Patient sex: M
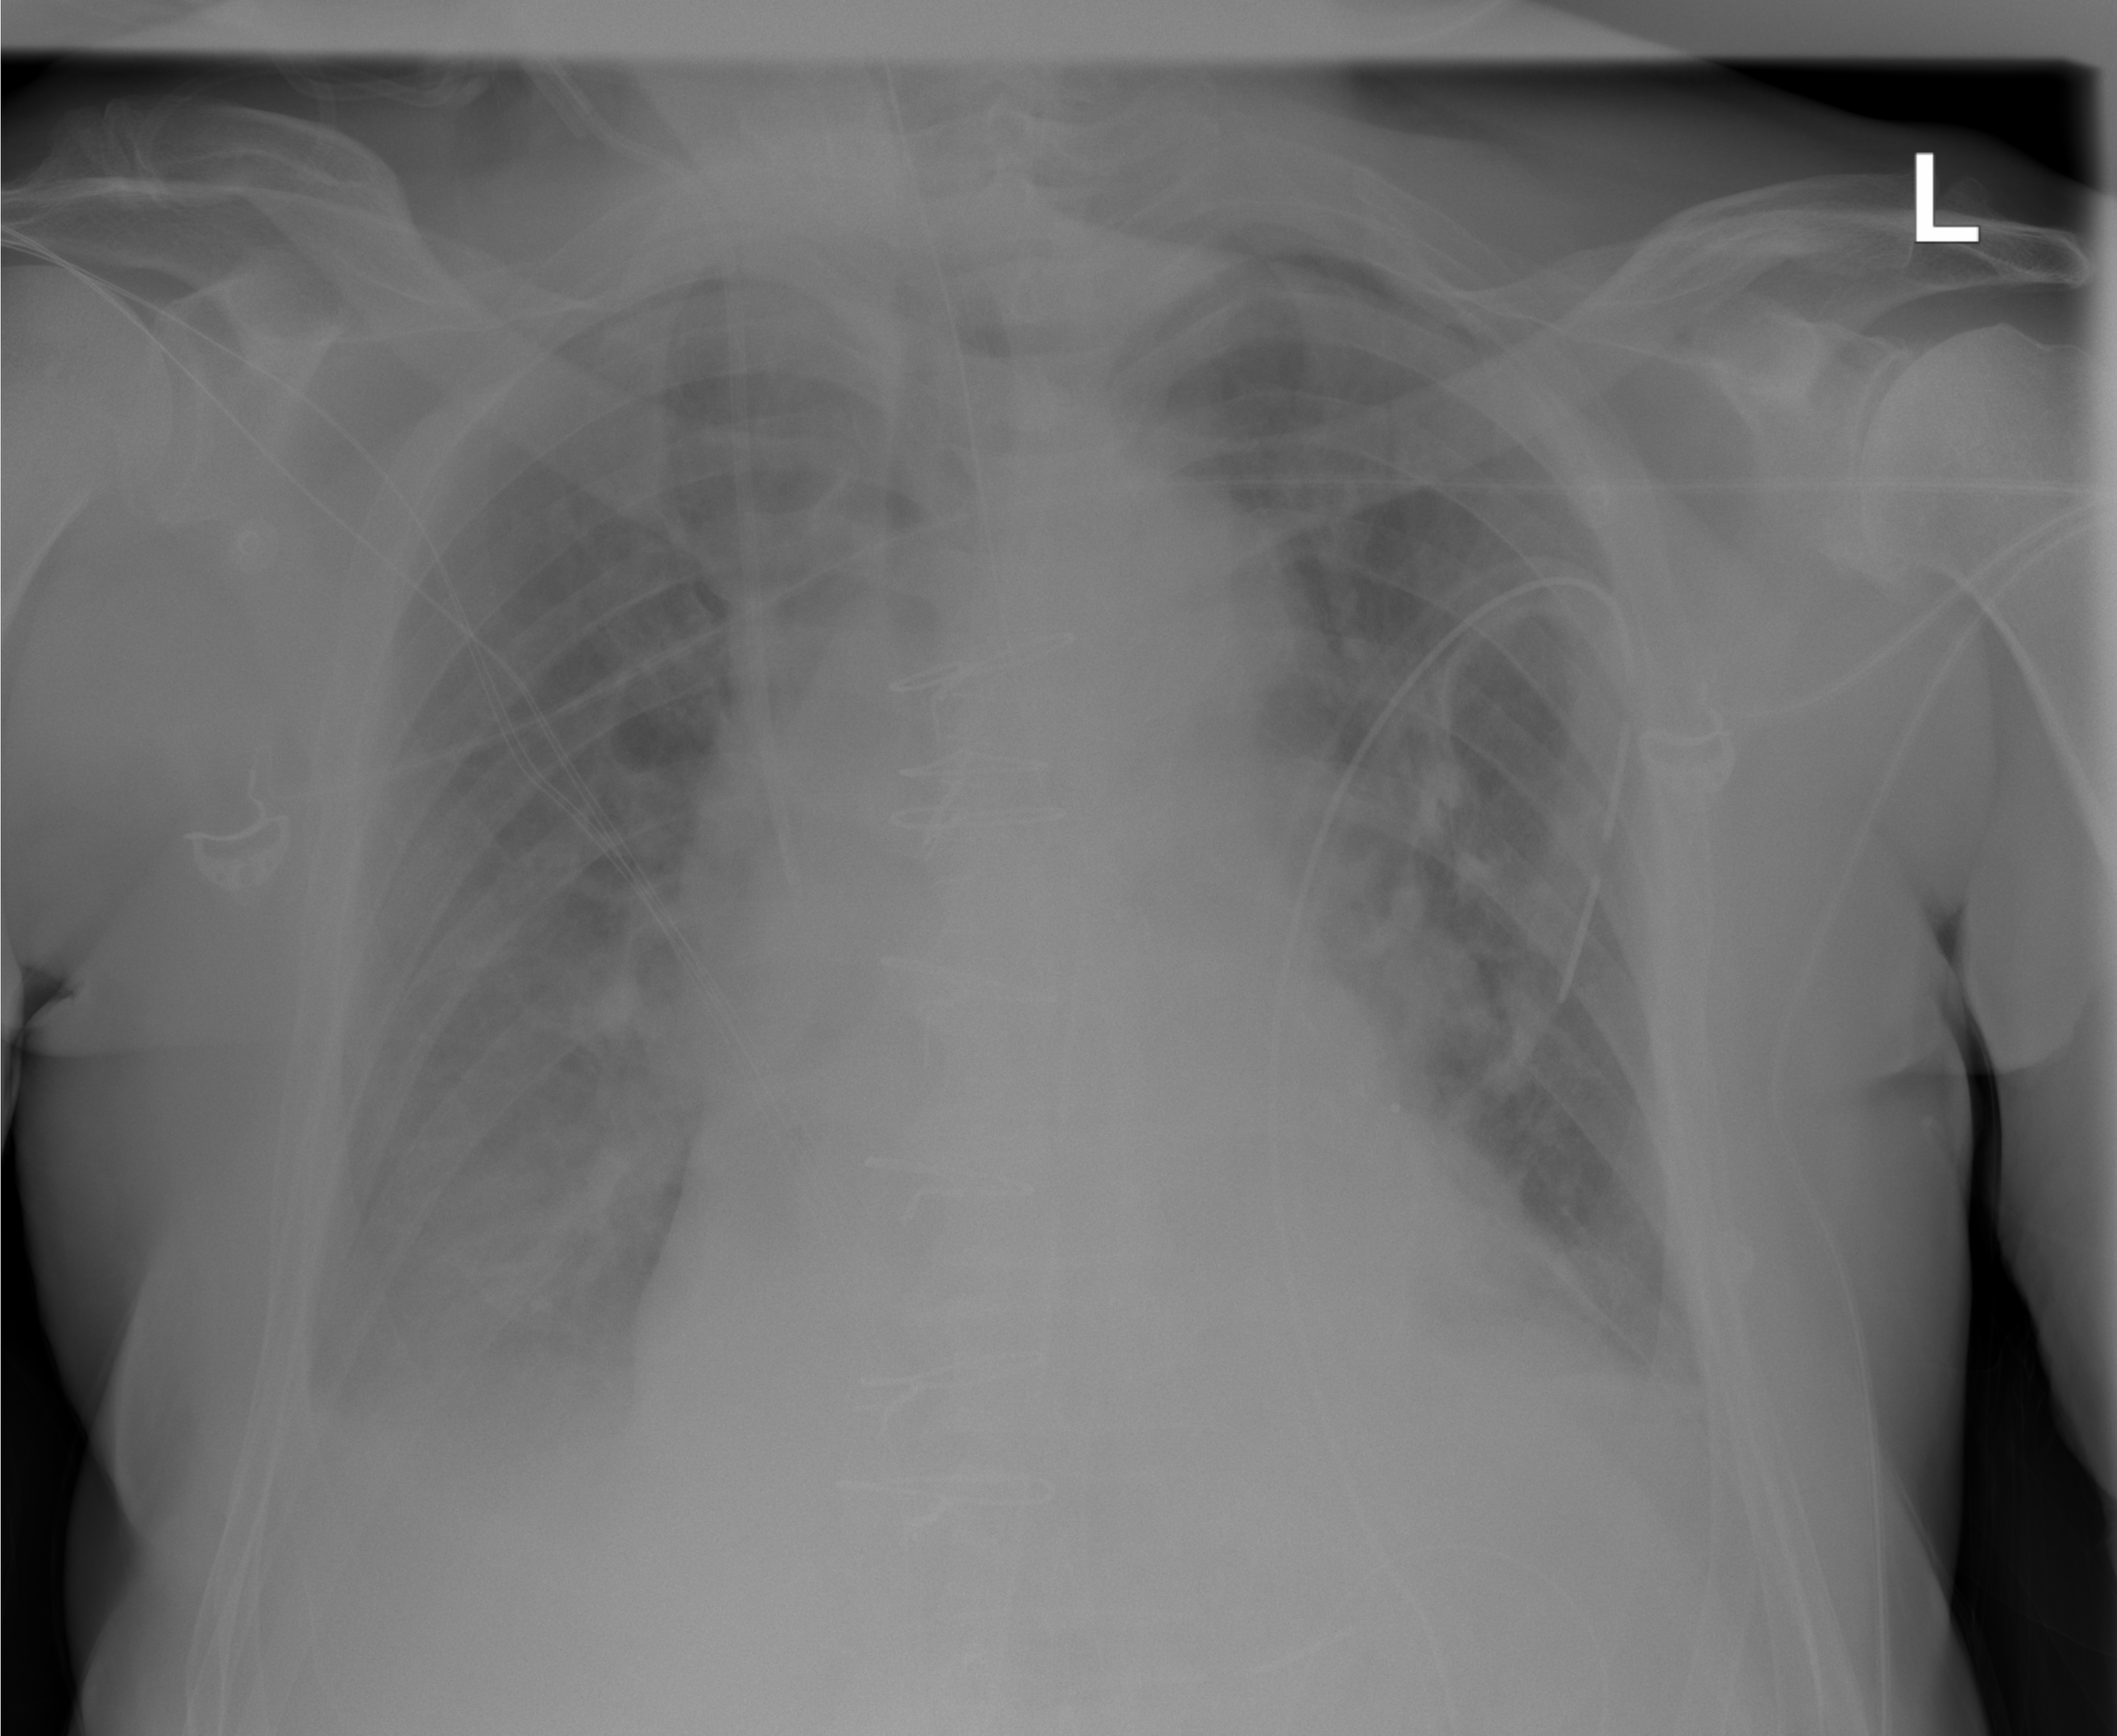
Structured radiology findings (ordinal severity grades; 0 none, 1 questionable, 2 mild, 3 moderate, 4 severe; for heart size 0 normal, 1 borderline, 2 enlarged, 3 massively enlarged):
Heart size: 2
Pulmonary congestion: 3
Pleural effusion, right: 2
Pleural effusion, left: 1
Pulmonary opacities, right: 2
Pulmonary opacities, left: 2
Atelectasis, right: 2
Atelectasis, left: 2